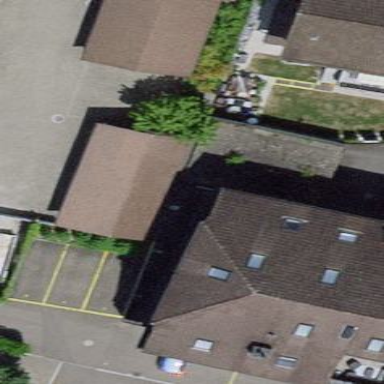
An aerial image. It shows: Carport structure.